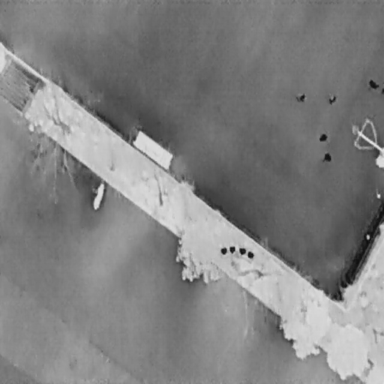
There are five People in the infrared image.